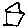
Label: house